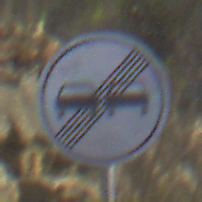
Verkehrszeichen: EndeUeberholverbot
Umgebung: Outdoor, RoadRail
Tageszeit: MorningAfternoon
Wetter: PartlyCloudy
Licht: Natural
Jahreszeit: NotSpecified
Kontrast: HighContrast